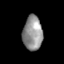
Tissue: skin
Cell type: Epithelial cells
Senescence score: 0.2656
Nuclear area (px): 655
Mean DAPI intensity: 146.704